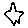
Label: star